Question:
I am using winform C#.
In that how can i add the datepicker column in gridview in design method. I can see button, checkbox, link columns. but datetime picker is missing.
And any way to add datetime picker without code. If possible please tell me....
Please help me,..
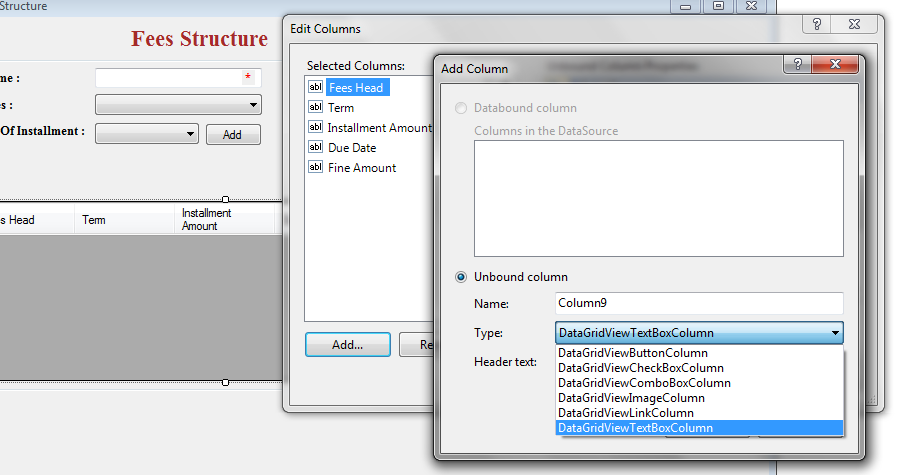
Answer: There's no built-in option to host a date/time picker control.
However, the 'DataGridView' control is very customizable and supports hosting custom controls. All you have to do is extend the 'DataGridViewColumn' class to create a custom column, and create a custom cell by extending the 'DataGridViewCell' class.
<URL> provides a walk-through of the process.